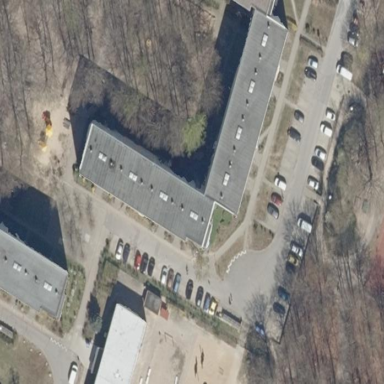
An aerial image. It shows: Flat-roofed apartment building.